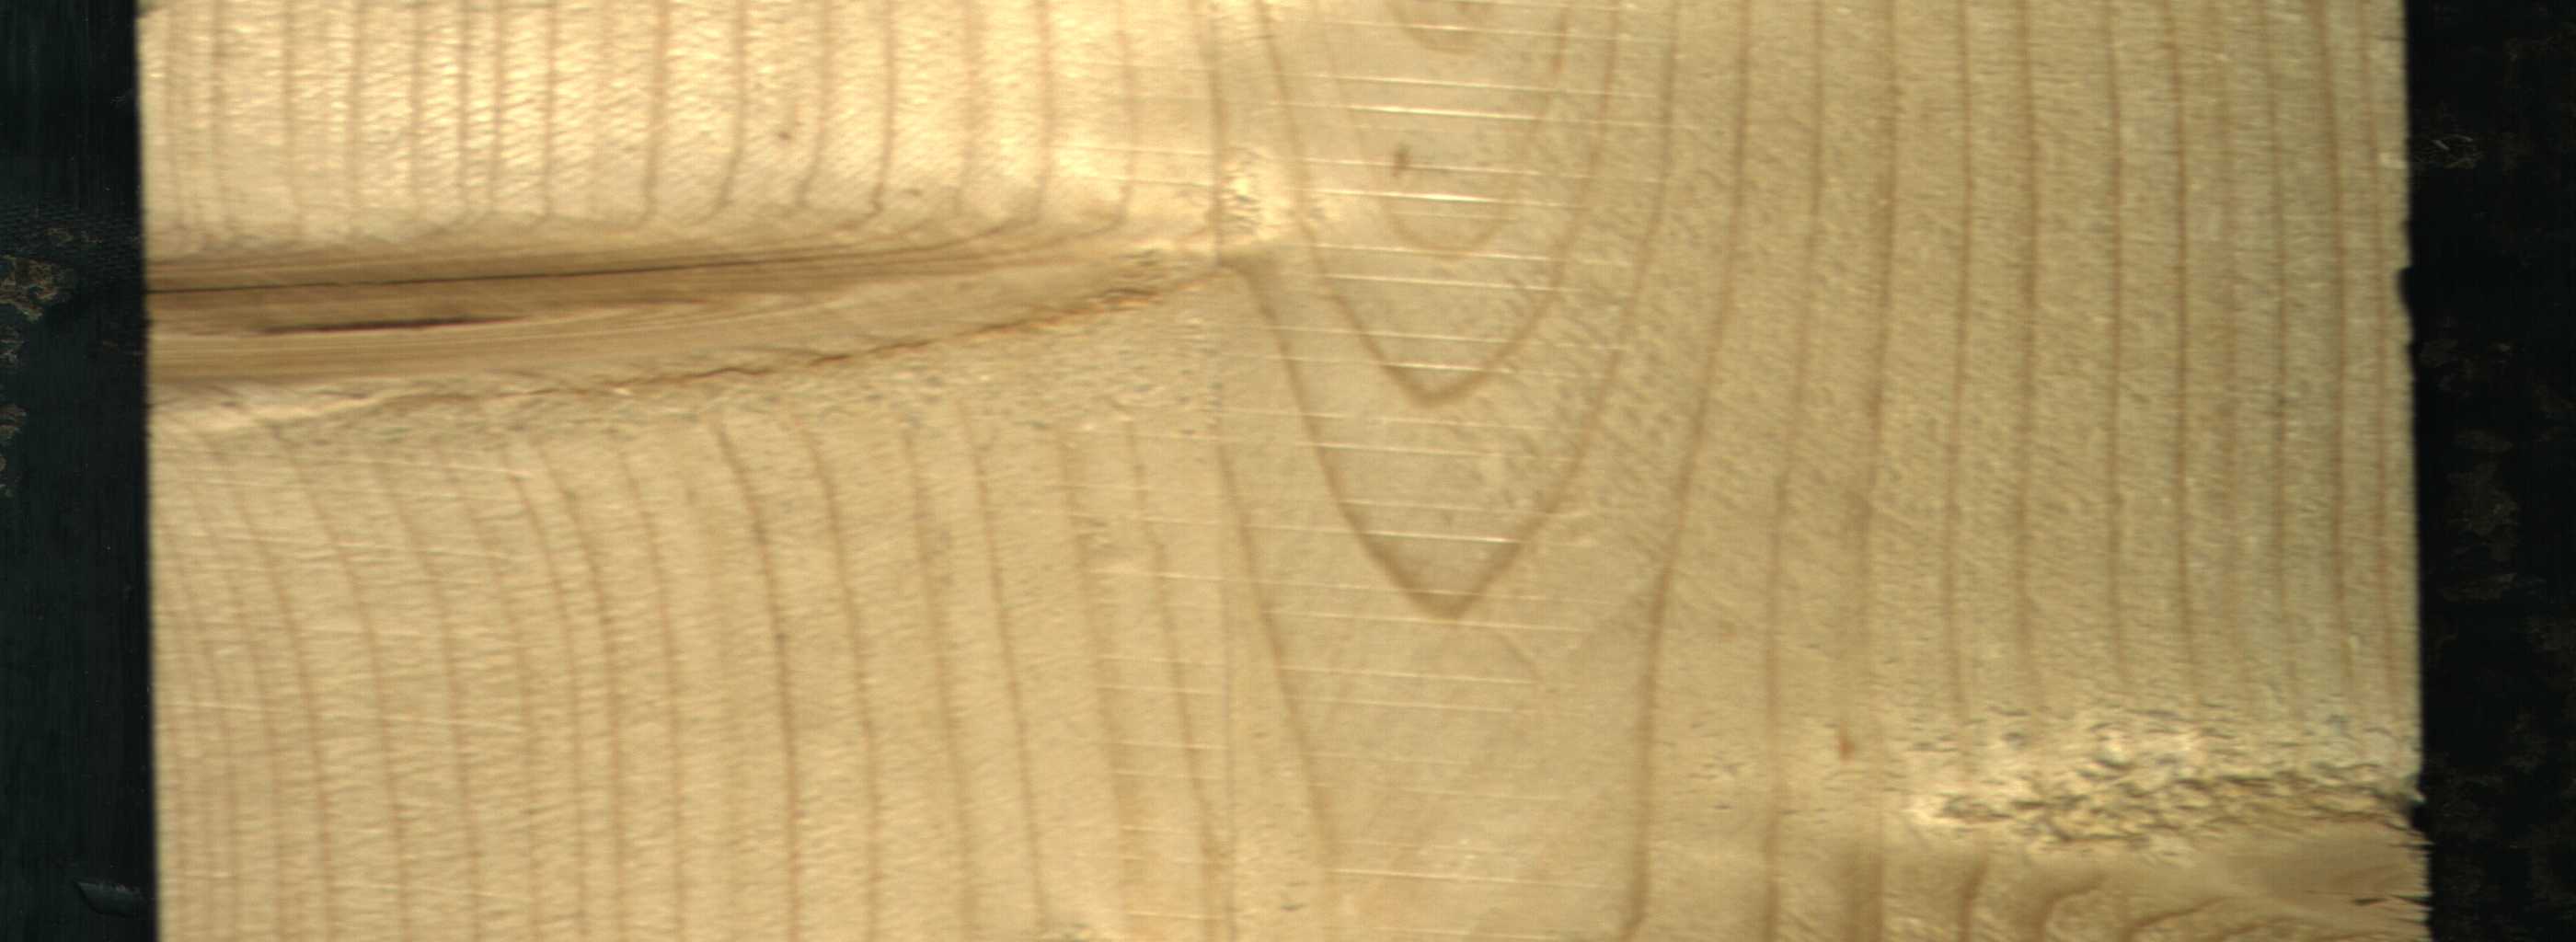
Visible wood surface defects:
Live_Knot
Live_Knot